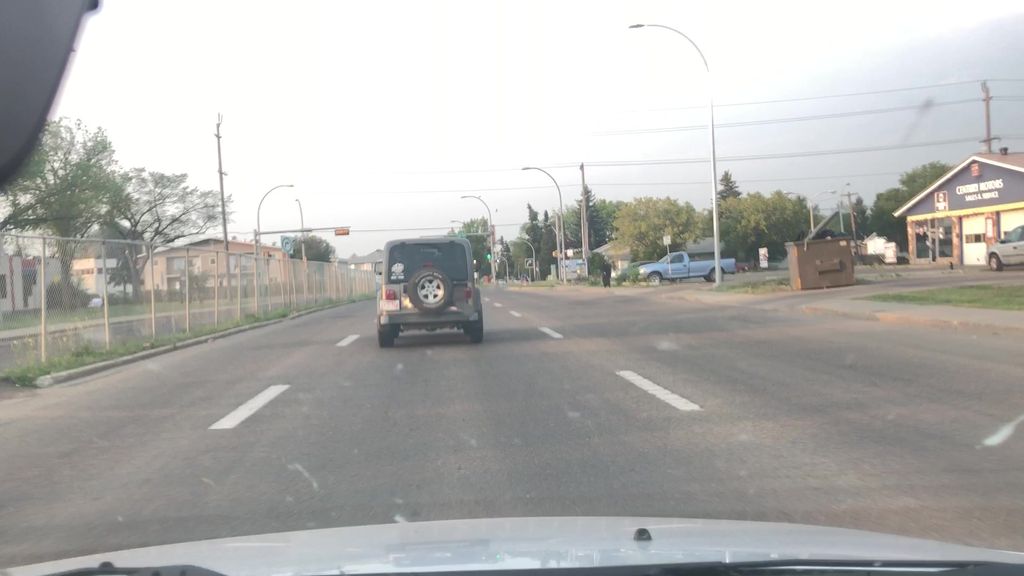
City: edmonton